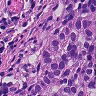
Metastatic tissue present: yes